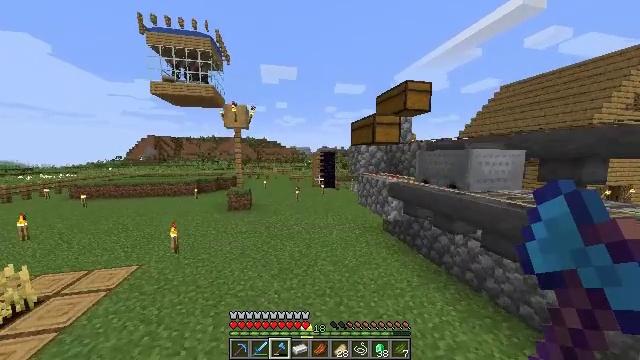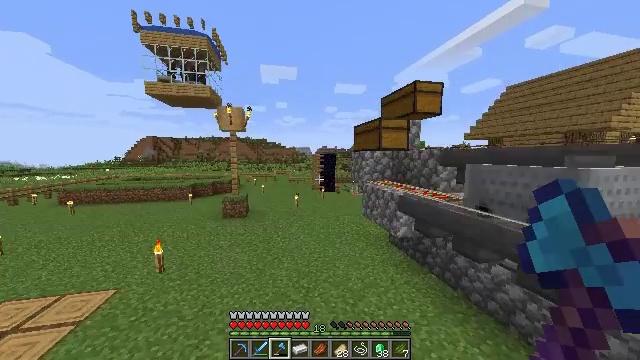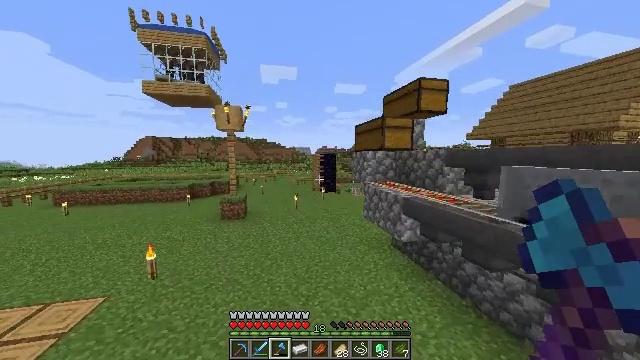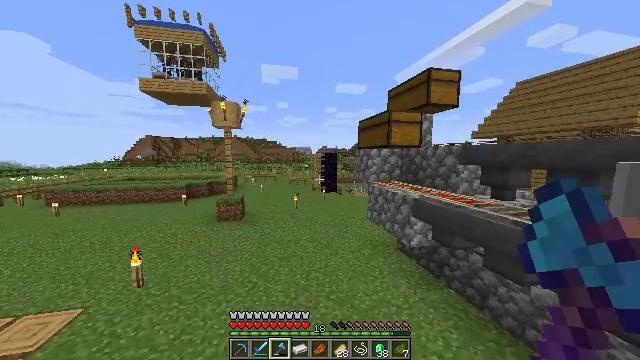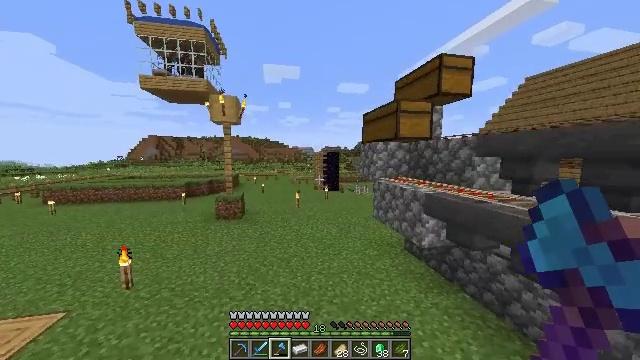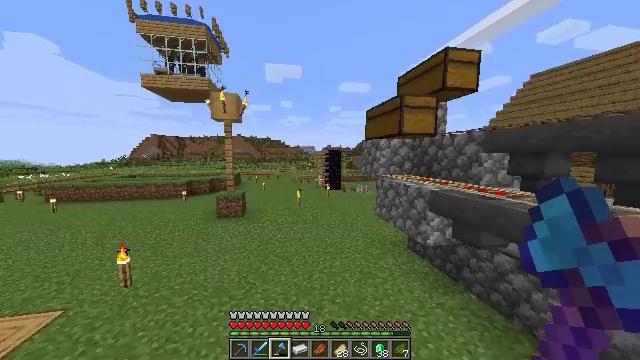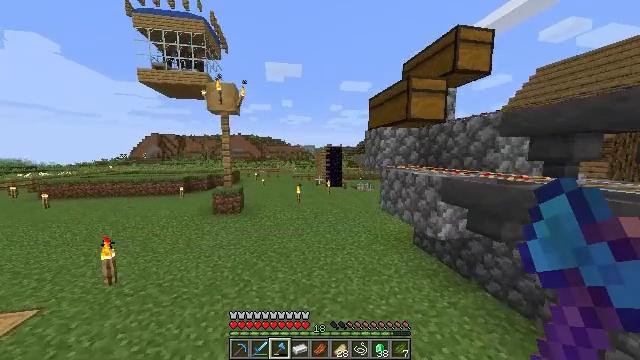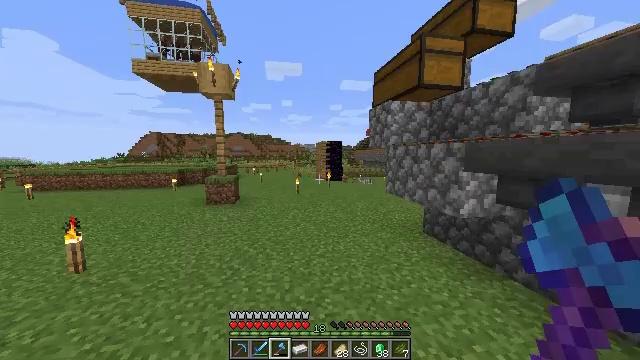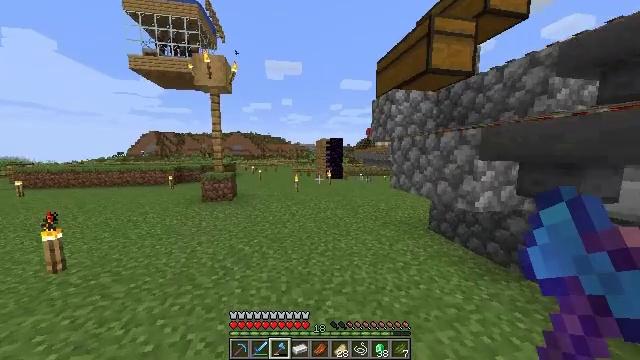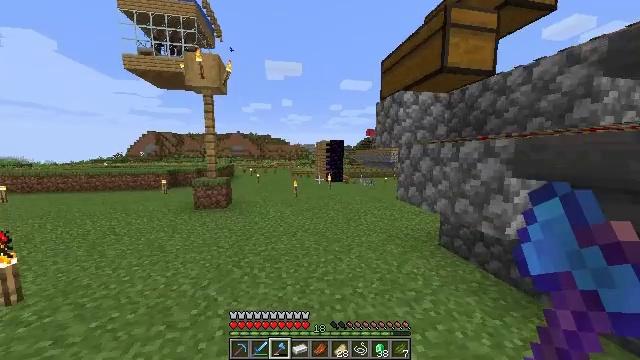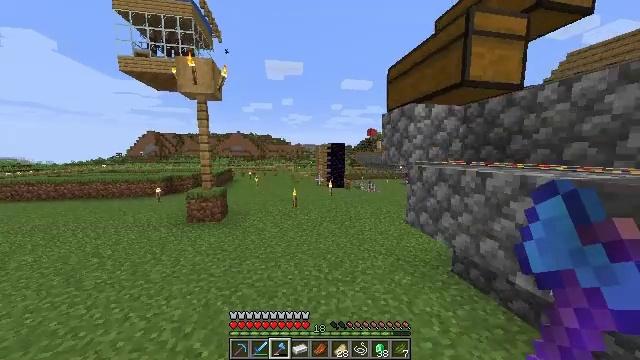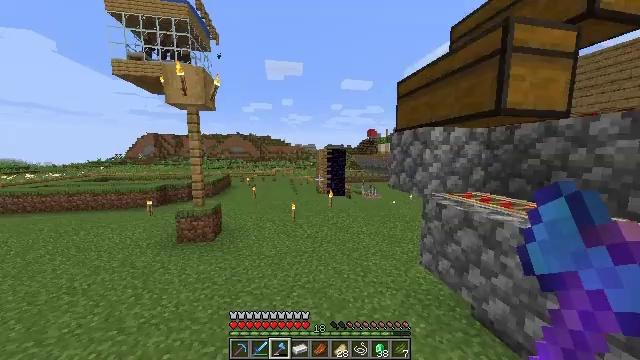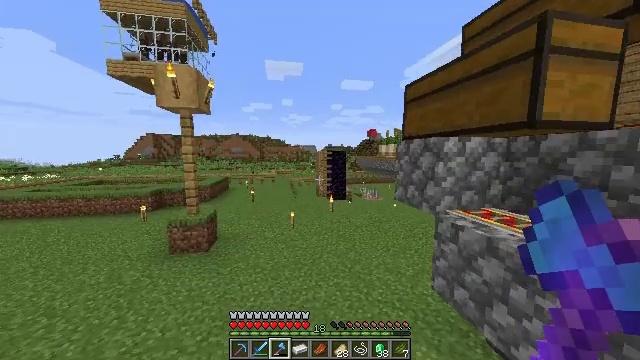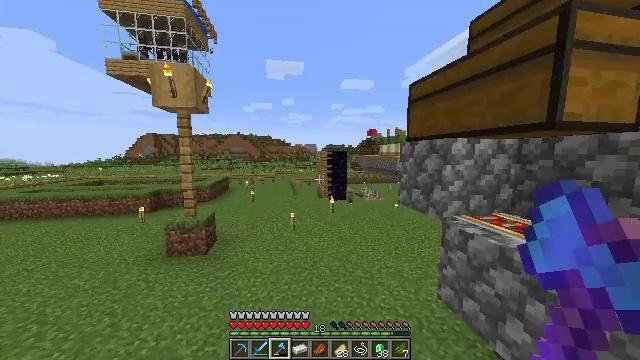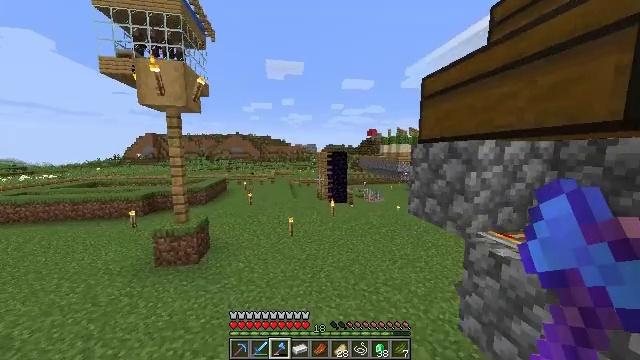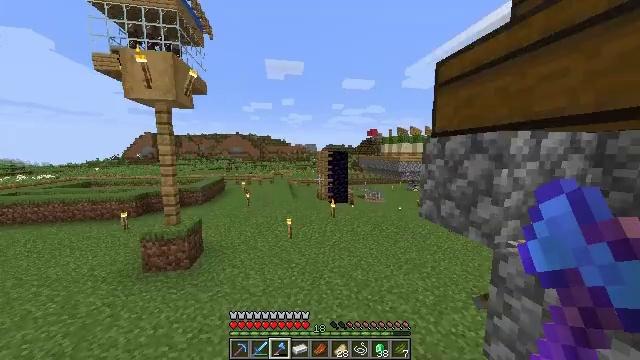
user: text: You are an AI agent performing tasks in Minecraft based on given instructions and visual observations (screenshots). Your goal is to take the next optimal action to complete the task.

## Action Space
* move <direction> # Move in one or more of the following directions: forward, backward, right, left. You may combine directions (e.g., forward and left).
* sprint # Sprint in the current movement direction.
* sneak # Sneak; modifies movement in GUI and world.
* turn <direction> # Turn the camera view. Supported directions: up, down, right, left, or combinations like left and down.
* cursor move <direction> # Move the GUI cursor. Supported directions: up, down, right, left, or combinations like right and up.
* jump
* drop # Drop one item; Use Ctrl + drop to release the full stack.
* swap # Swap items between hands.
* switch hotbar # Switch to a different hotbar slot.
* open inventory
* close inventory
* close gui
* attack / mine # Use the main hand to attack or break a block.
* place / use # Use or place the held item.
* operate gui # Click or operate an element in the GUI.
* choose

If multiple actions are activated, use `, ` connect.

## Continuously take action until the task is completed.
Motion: motion action
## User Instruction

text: Turn cactus into green dye using a furnace.
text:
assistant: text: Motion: move forward, jump
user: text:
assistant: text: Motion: move forward, jump
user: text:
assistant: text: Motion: move forward, jump
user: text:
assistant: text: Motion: move forward, jump
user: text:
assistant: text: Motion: move forward, jump
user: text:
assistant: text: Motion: move forward, jump
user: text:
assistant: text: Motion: move forward, sprint, jump
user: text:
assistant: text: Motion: move forward, sprint, jump
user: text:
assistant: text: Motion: move forward, sprint, jump
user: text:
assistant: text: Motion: move forward, sprint, jump
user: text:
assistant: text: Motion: move forward, sprint, jump
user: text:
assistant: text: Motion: move forward, jump
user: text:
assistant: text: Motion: move forward, jump
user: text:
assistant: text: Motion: move forward, jump
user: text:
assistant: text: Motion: move forward, jump
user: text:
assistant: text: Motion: move forward, jump
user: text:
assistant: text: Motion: move forward, sprint, jump
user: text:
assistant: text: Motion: move forward, sprint, jump
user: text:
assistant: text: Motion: move forward, sprint, jump
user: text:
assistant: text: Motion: move forward, sprint, turn right, jump
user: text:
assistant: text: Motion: move forward, sprint, turn right and down, jump
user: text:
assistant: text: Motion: move forward, turn right and down, jump
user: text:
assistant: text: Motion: move forward, turn right and down, jump
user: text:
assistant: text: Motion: move forward, turn right, jump
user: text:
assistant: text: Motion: move forward, sprint, turn right and down, jump
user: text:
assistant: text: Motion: move forward, sprint, turn right, jump
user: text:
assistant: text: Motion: move forward, sprint, turn right, jump
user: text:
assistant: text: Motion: move forward, sprint, turn right, jump
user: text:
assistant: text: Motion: move forward, sprint, jump
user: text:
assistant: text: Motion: move forward, jump